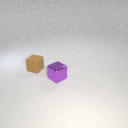
small brown rubber cube behind small purple metal cube